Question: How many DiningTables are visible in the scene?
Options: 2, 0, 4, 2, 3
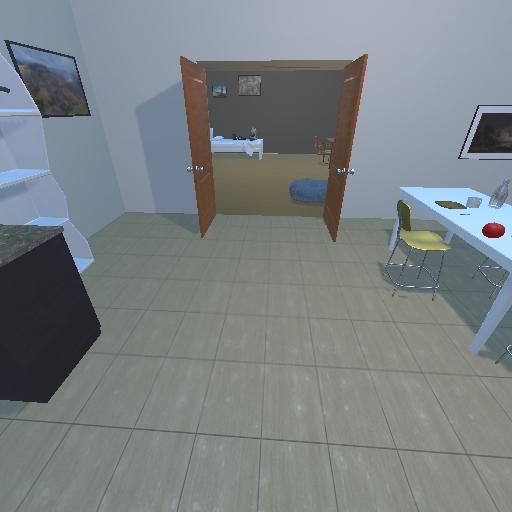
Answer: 2